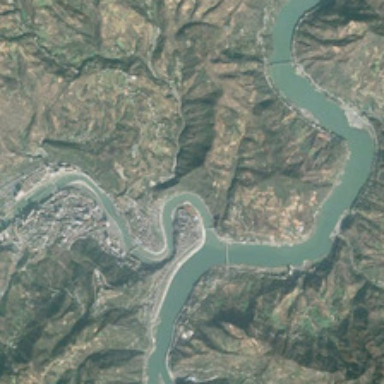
A river flows through the mountain .